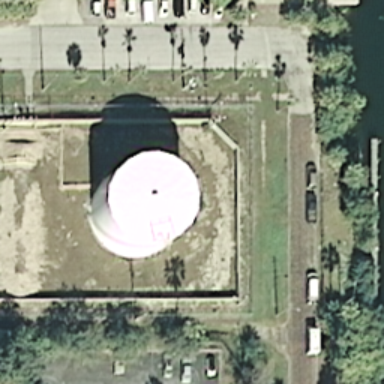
A white storage tank is on the lawn .